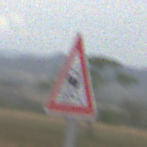
Verkehrszeichen: SchleuderOderRutschgefahr
Umgebung: Outdoor, Nature
Tageszeit: Midday
Wetter: PartlyCloudy
Licht: Natural
Jahreszeit: NotSpecified
Kontrast: LowContrast